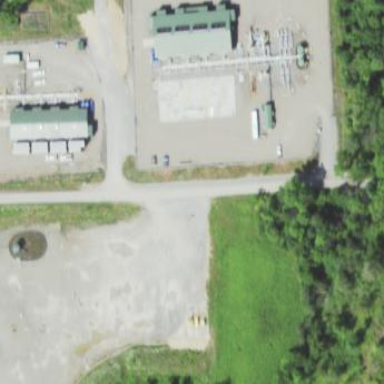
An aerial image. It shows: Industrial area dedicated to fracking.